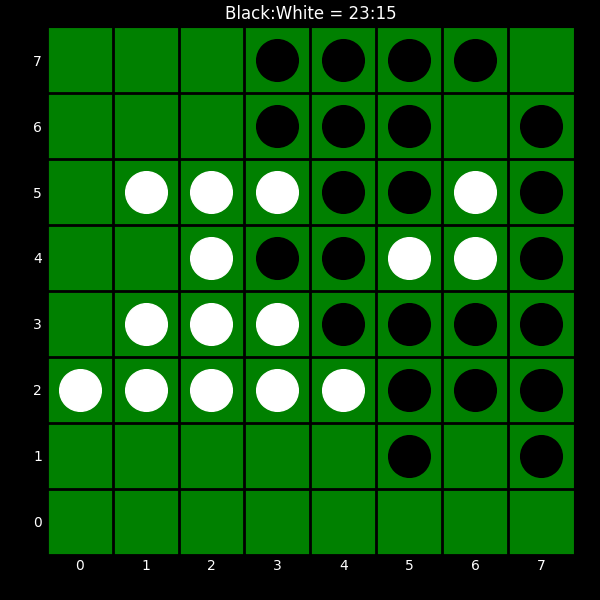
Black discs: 23
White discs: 15